This is a demodulated (Hilbert-envelope) spectrum computed from a bearing vibration snapshot; the dashed markers indicate where each bearing fault type would appear (BPFO, BPFI, BSF, FTF). Classify the bearing condition as one of: normal, inner_race, outer_race, ball.
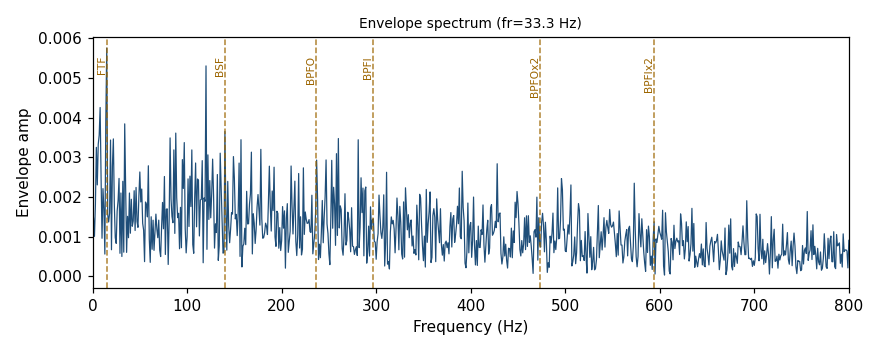
Answer: normal